Current action and preconditions to check: trajectory_clear

Your task: For each precondition in the list above, predict whether it will hold at this action.

Consider the current scene as observed from the mobile robot's camera, and analyze the predicted future states of all dynamic agents (e.g., people, animals, vehicles, or any moving entities) within the NEXT SECOND.

IMPORTANT: Only answer "very likely" if you are absolutely certain—based on strong, clear evidence—that a dynamic agent will violate the precondition in the predicted future state. Do NOT answer "very likely" for unlikely, ambiguous, or low-probability risks.

Ask yourself for each precondition: Is there a high probability, with clear and convincing evidence, that the predicted future states of any dynamic agent will interfere with the predicted future state of the currently executing action within the NEXT SECOND, causing that precondition to fail?

Assess the risk level based on these predictions. Use "likely" or "very likely" if motions create a clear risk of interference.

Use "neutral" or "improbable" if agents are nearby but their predicted paths are clearly diverging or non-conflicting.

Failure Risk Categories: "very improbable", "improbable", "neutral", "likely", "very likely"

Answer Format: Output ONLY the probability_of_failure value from these categories: "very improbable", "improbable", "neutral", "likely", "very likely"

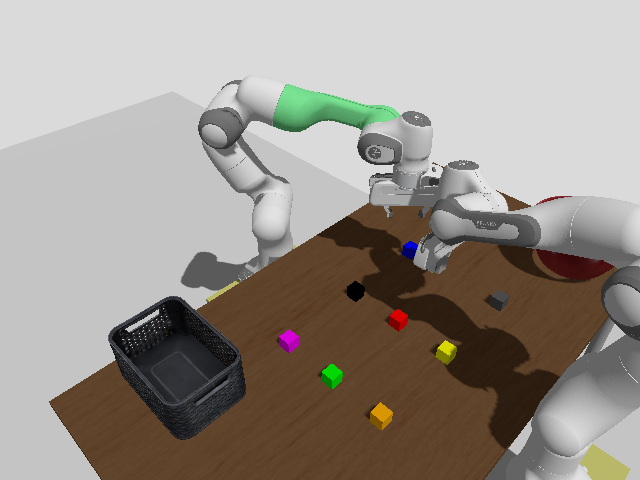

Answer: neutral